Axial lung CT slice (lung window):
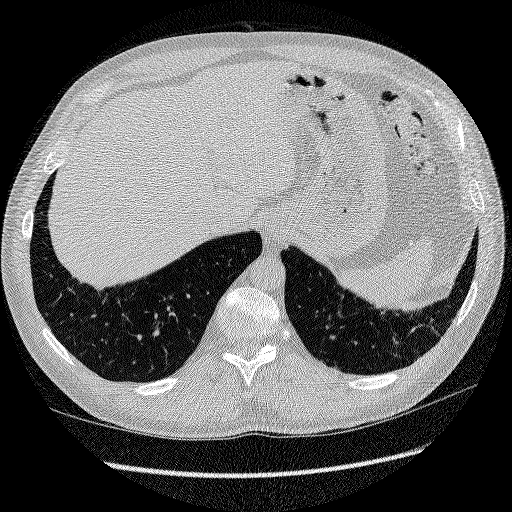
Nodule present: no